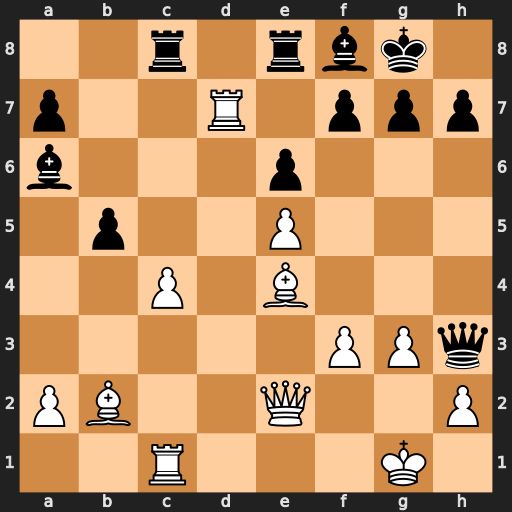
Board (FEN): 2r1rbk1/p2R1ppp/b3p3/1p2P3/2P1B3/5PPq/PB2Q2P/2R3K1
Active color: w
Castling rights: -
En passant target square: -
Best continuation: cxb5 Rxc1+ Bxc1 Bc5+ Kh1